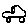
Label: car